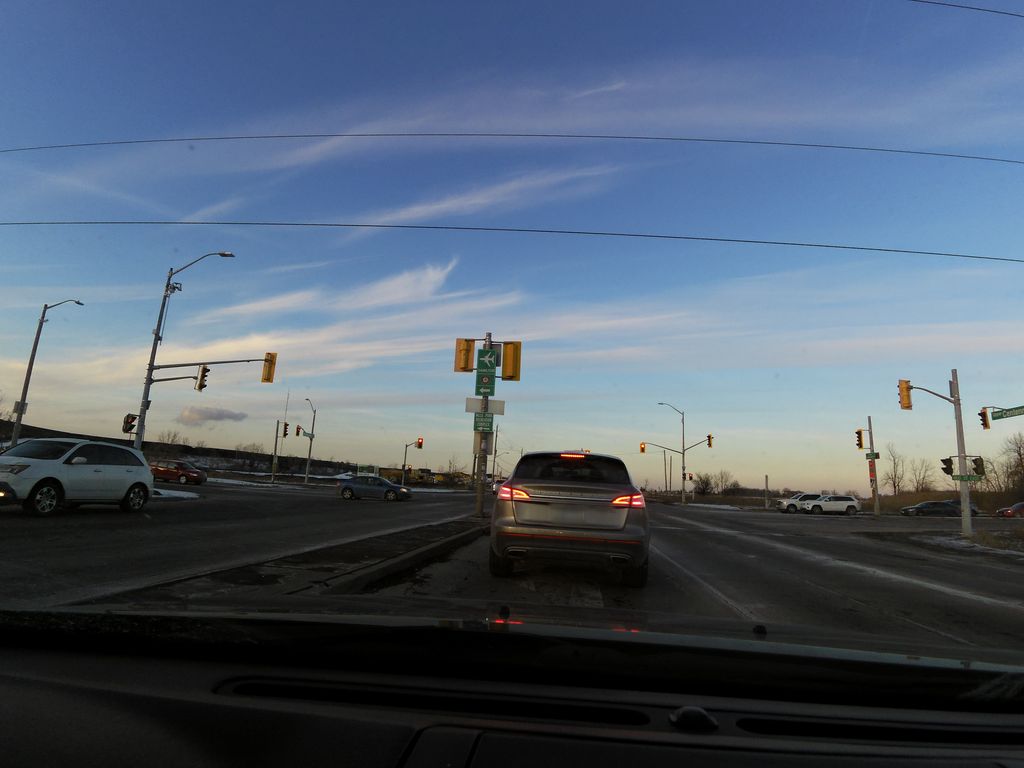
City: hamilton